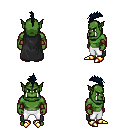
a pixel art fantasy rpg character, male body template, orc, green skin, black cape, white pants, raven mohawk hairstyle, leather bracers, gold boots, four views (front, back, left, right), 2x2 character sprite sheet, small pixel art, hard edges, no anti-aliasing